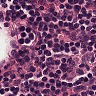
Metastatic tissue present: no